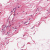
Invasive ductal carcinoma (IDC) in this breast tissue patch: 0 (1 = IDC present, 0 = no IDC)